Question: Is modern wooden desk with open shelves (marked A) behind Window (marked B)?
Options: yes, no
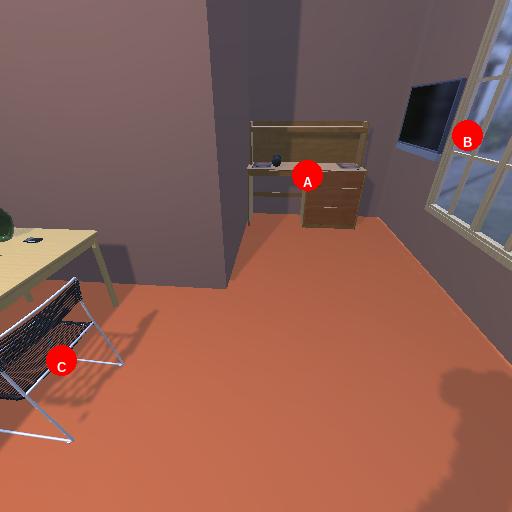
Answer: yes